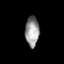
Tissue: prostate
Cell type: T cells
Senescence score: 0.8538
Nuclear area (px): 406
Mean DAPI intensity: 150.837